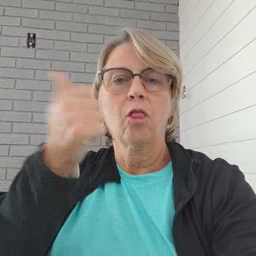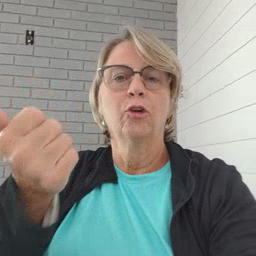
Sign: another